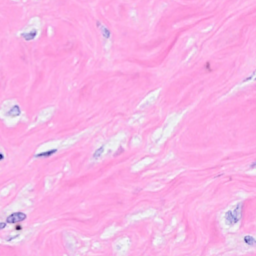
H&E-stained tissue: Breast